Question: I am using BigVideo.js and video.js to play a clip in the background of my loading page. At the start, when the page loads in Chrome, <URL> and then it fades away. This is unintentional and it should be removed.
Here is a the link to the <URL>', but that does not seem to help.
Here is the main code for the displaying the clip, which is at the bottom of my home page.
'''
<script src="http://ajax.googleapis.com/ajax/libs/jquery/2.0.3/jquery.min.js"></script>
<script>
window.jQuery || document.write('<script src="jquery-ui.min.js"><\/script>')
</script>
<script src="http://code.jquery.com/ui/1.10.4/jquery-ui.js"></script>
<!--<script src=jquery-ui.min.js></script>-->
<!-- NOT SURE IF THIS IS NEEDED. I REMOVED IT BECAUSE IT WAS SLOWING DOWN THE SITE.-->
<script src=video.js></script>
<script src=bigvideo.js></script>
<script>
if (/Android|webOS|iPhone|iPad|iPod|BlackBerry|IEMobile|Opera Mini/i.test(navigator.userAgent)) {
var BV = new $.BigVideo();
BV.init();
BV.show('creative-bytes.png');
} else {
if (navigator.userAgent.toLowerCase().indexOf('firefox') > -1) {
$(function () {
var BV = new $.BigVideo({
useFlashForFirefox: false
});
BV.init();
BV.show('test.ogv', {
ambient: true
});
});
} else {
$(function () {
var BV = new $.BigVideo({
useFlashForFirefox: false
});
BV.init();
BV.show('test.mp4', {
ambient: true
});
});
}
}
</script>
<script>
$(window).load(function () {
$(document.body).fadeIn(1000);
});
</script>
'''

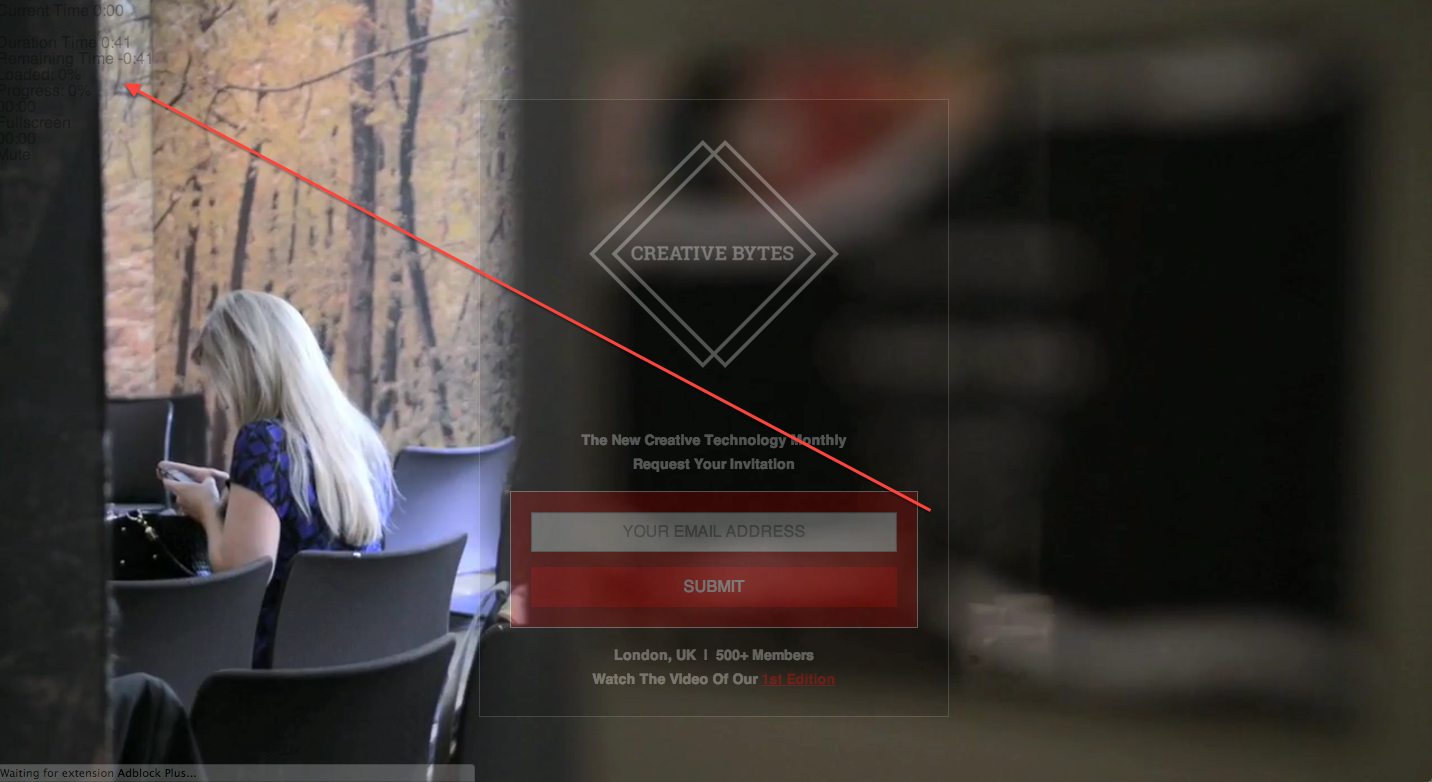
Answer: Try adding the following to your CSS:
'''
.vjs-default-skin .vjs-progress-control,
.vjs-default-skin .vjs-time-controls,
.vjs-default-skin .vjs-time-divider,
.vjs-default-skin .vjs-captions-button,
.vjs-default-skin .vjs-mute-control,
.vjs-default-skin .vjs-volume-control,
.vjs-default-skin .vjs-fullscreen-control {
display: none; /* Hide Video.js statistics */
}
'''